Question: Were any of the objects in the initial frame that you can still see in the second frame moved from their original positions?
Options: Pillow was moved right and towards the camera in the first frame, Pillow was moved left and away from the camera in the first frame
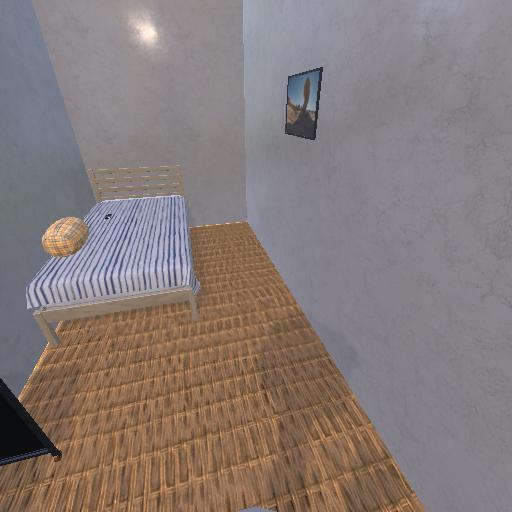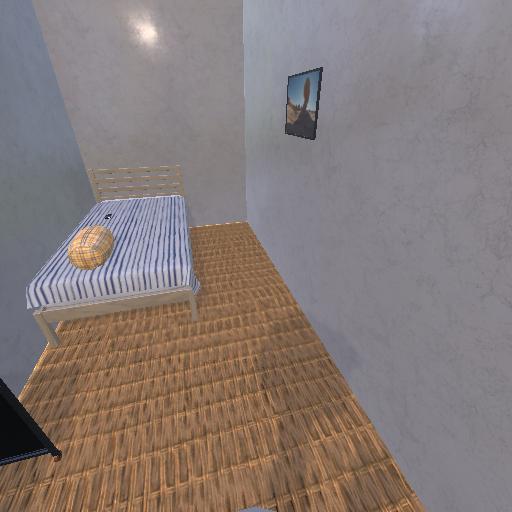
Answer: Pillow was moved right and towards the camera in the first frame